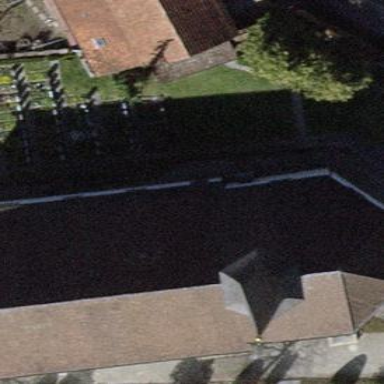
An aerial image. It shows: Building serving as place of worship.